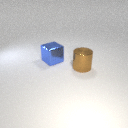
large brown metal cylinder to the right of large blue metal cube